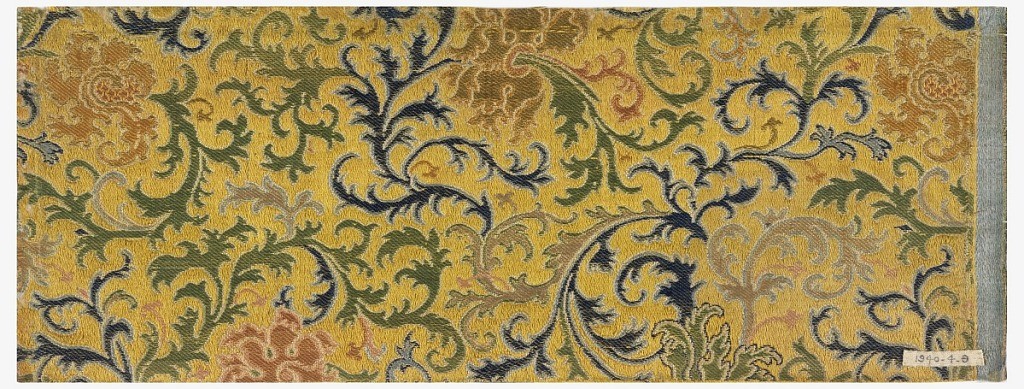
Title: Textile
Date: late 18th–early 19th century
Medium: silk Technique: compound satin
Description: Yellow satin ground. Closely-spaced all-over design: elaborately scrolling leafy branches and decorative blossoms, in polychrome silk wefts. Very closely woven heavy fabric, started or stiffened on the back. Incomplete right selvedge.